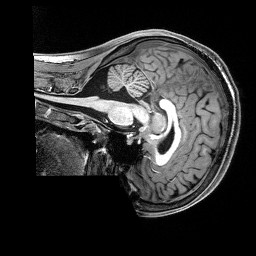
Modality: T1w
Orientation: sagittal
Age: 20
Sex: male
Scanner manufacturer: siemens
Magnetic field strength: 3 T
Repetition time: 2.8 s
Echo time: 0.00212 s